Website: walmart
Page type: payment
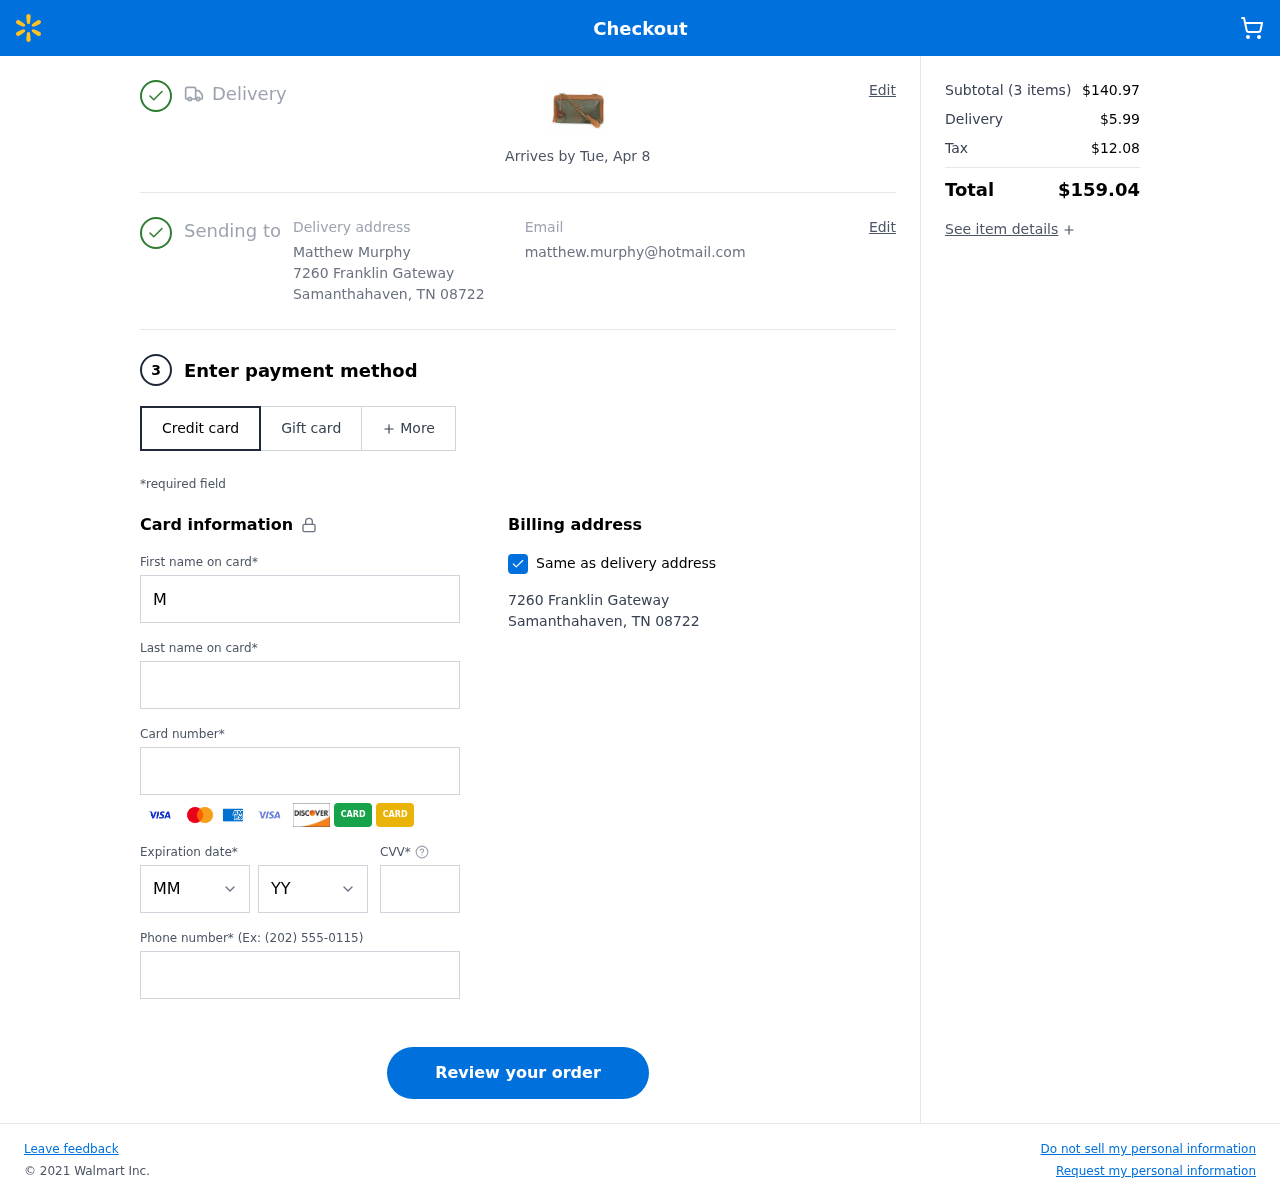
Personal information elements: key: PII_CARD_CVV
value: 483
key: PII_CARD_EXPIRY_MONTH
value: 04
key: PII_CARD_EXPIRY_YEAR
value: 30
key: PII_CARD_NUMBER
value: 6011 4183 2139 6408
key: PII_CITY
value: Samanthahaven
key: PII_EMAIL
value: matthew.murphy@hotmail.com
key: PII_FIRSTNAME
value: Matthew
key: PII_FULLNAME
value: Matthew Murphy
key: PII_LASTNAME
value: Murphy
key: PII_PHONE
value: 3418225048
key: PII_POSTCODE
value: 08722
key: PII_STATE_ABBR
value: TN
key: PII_STREET
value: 7260 Franklin Gateway
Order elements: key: ORDER_DELIVERY_DATE
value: Arrives by Tue, Apr 8
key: ORDER_NUM_ITEMS
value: (3 items)
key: ORDER_SUBTOTAL
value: $140.97
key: ORDER_SHIPPING_COST
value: $5.99
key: ORDER_TAX
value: $12.08
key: ORDER_TOTAL
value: $159.04